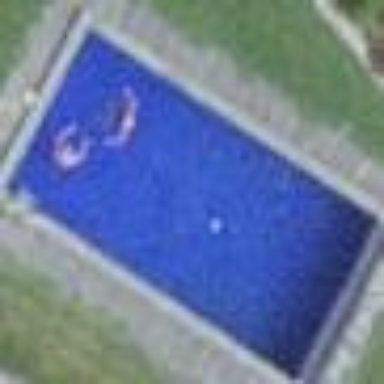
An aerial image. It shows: Swimming pool located in leisure land.